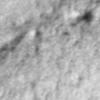
Label: no_change